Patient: sex M, age 65
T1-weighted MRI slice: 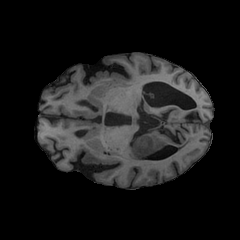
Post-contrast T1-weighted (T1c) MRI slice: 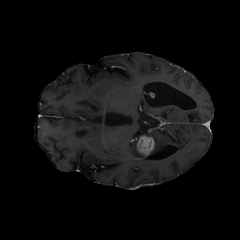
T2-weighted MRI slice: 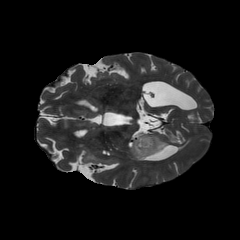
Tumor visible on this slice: yes
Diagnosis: Glioblastoma, IDH-wildtype
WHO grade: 4